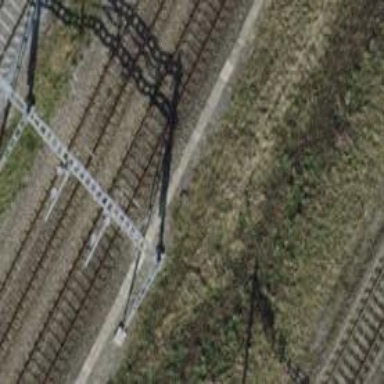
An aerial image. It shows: Railway track with contact lines for electrification.